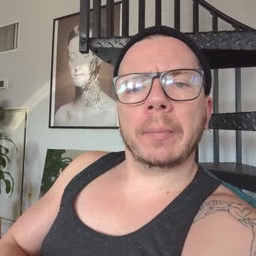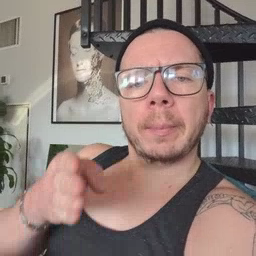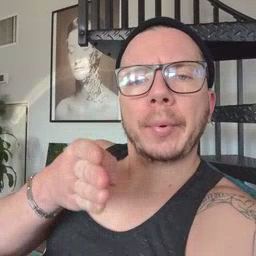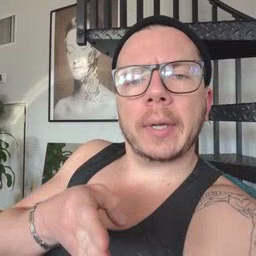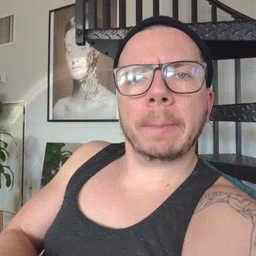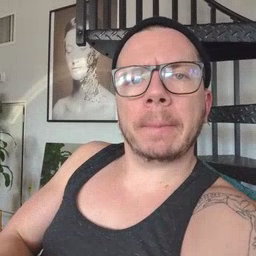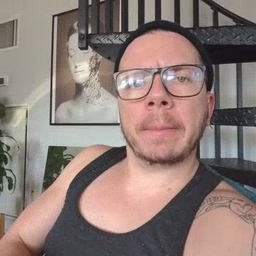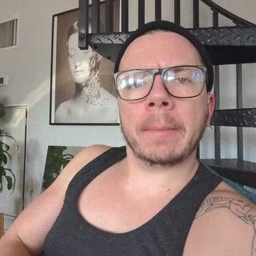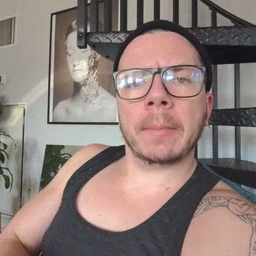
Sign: person